Question: How should I align the list to the right?
The text aligns perfectly, however . Is there a simple and easy way to do so with CSS?
'''
<ul style="text-align: right">
<li>Item 1</li>
<li>Item 2</li>
<li>Item 3</li>
</ul>
'''
Even if I put the rules for LI elements directly to be aligned to the rigth, it does not work.
I have attached an image showing what I want to achieve:

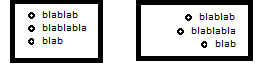
Answer: If you need to align the bullets with the text you can use the 'list-style-position' attribute, as follow:
'''
.theList
{
text-align: right;
list-style-position: inside;
}
'''